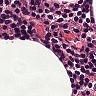
Metastatic tissue present: no